Field crop: maize
Growth stage: 2
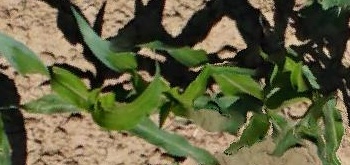
Species: maize